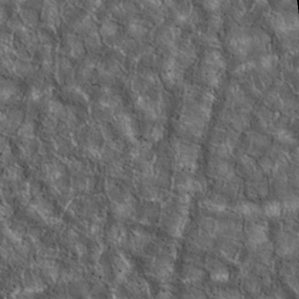
Label: non_frost